Question: I have the following table named 'flt'
You can see the duplicates are identifed by 3 columns only '(flight, fltno, stad)'... I don't care about what is in 'col1 and col2.'. But I should be able to show it in the query.
So.. you can see 'ids 8, 3 and 10' are .
I want to write a pure SQL query... that can do the following:
1) the 'duplicate count' column.. which basically counts how many records are there that matches the 'flight, fltno, stad' of the currently selected row.
2) the '"duplicate rank"' column which orders the duplicates.. 1 means first record, 2 means this is the 2nd record and 3 means this is the 3rd record. You can see 'ba 104' has 2 records in total... and it is ranked 1 and 2.
3) from the resulting (possibly editable) query.. I should be able to filter out (using where) all the duplicate ranks that are '> 1'... then able to delete those records.
So.. 'id 8, 3 and 10 are > 1'.. and I should be able to delete them with in this query... by clicking on the row and delete key.
If the condition 3 is not entirely achievable.. please give me the best way possible. Thanks.

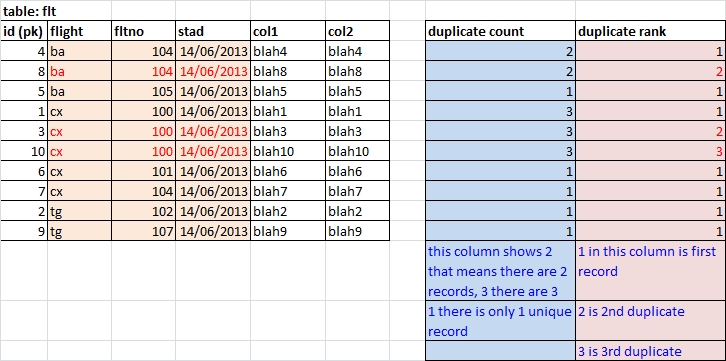
Answer: This SQL will get you the results as per your question, however it won't work as part of a DELETE query, I suggest SELECTING from this query into a temporary table and then running a DELETE query from that : )
'''
SELECT A.id, A.flight, A.fltno, A.stad, A.col1, A.col2, B.concount AS [duplicate count], (SELECT Count(C.id) FROM tblfit As C WHERE C.flight&C.fltno&C.stad=A.concat AND C.id <= A.id) AS [duplicate rank]
FROM (SELECT tblfit.*, [flight] & [fltno] & [stad] AS concat
FROM tblfit) AS A,
(SELECT [flight] & [fltno] & [stad] AS concat, Count([concat]) AS concount
FROM tblfit
GROUP BY [flight] & [fltno] & [stad]) AS B
WHERE A.concat = B.concat;
'''